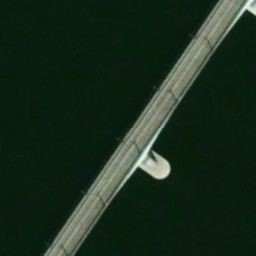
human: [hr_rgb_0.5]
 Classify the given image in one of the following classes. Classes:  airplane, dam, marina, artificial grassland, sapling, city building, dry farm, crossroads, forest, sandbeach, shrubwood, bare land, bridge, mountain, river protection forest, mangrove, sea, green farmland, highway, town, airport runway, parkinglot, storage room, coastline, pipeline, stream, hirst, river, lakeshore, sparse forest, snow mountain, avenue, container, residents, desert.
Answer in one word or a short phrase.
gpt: bridge